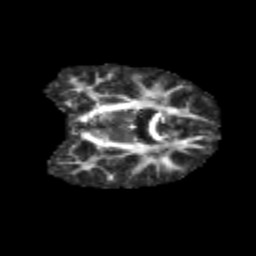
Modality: FA
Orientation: coronal
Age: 12
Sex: male
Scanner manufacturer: siemens
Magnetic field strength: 3 T
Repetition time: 3.8 s
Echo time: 0.07 s